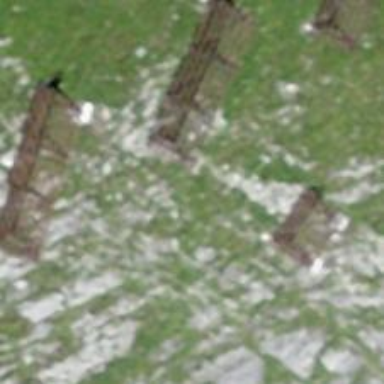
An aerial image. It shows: Man-made structure for avalanche protection.